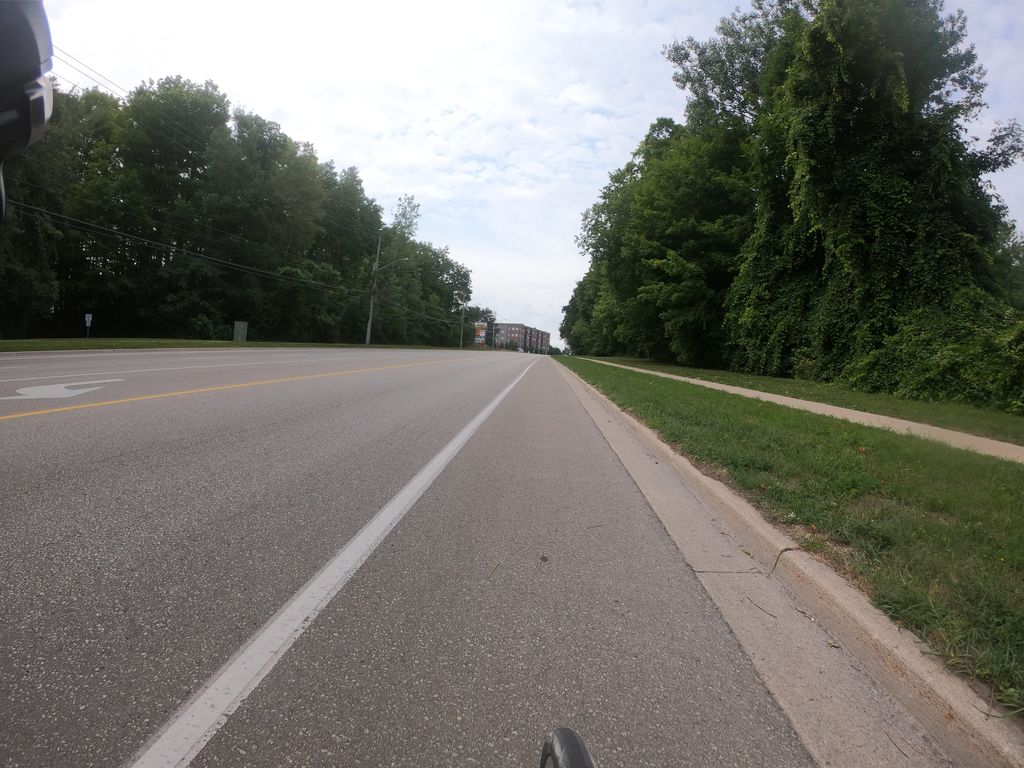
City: kitchener-waterloo